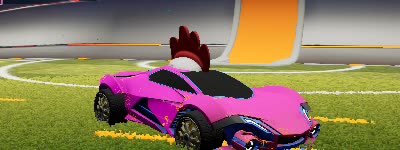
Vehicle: werewolf